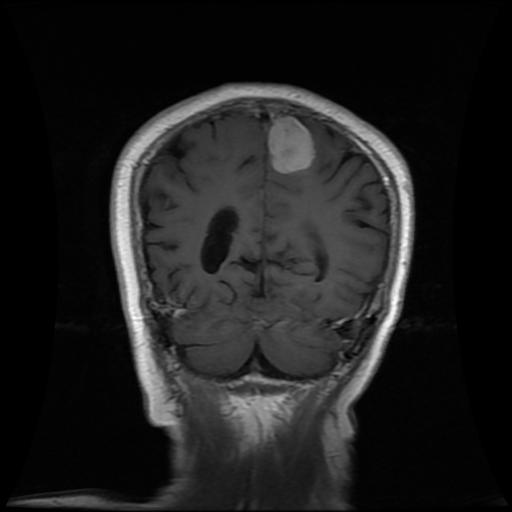
Label: meningioma